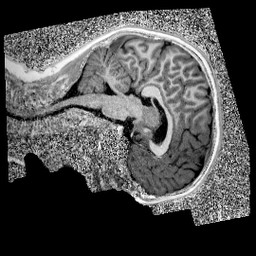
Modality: UNIT1
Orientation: sagittal
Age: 12
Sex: male
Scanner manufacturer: siemens
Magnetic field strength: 3 T
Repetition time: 4 s
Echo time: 0.00299 s